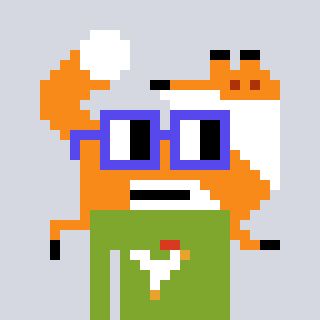
a pixel art character with square blue glasses, a fox-shaped head and a slimegreen-colored body on a cool background